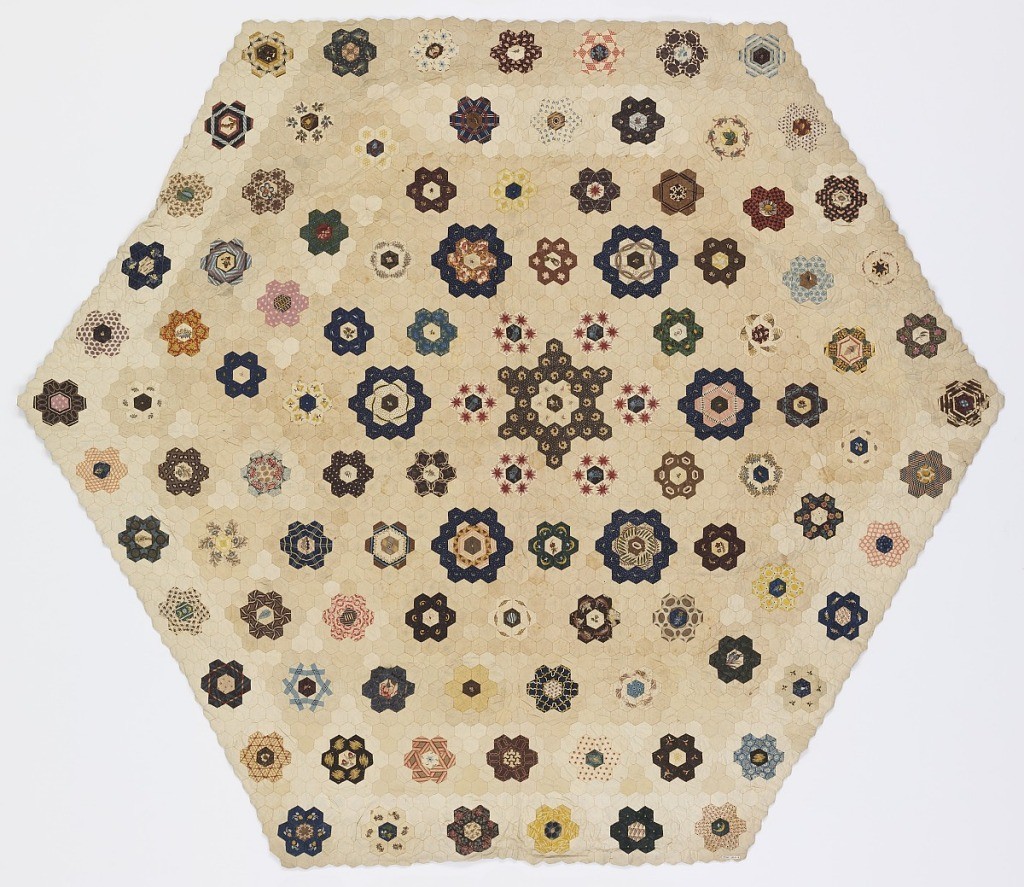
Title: Patchwork cover
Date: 1800–1850
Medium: cotton, paper Technique: pieced and sewn patchwork of plain and printed fabrics
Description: Six-sided table cover made up of small hexagons in the  "Garden Path" pattern. Beautifully executed with close attention paid to the placement of printed motifs within the cut pieces. Lined with yellow and white seersucker (a later addition). Some paper patterns intact on the inside.